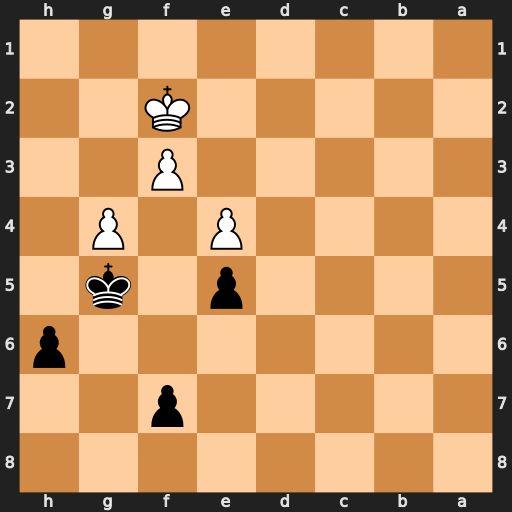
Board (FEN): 8/5p2/7p/4p1k1/4P1P1/5P2/5K2/8
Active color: b
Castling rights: -
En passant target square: -
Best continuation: Kf4 Kg2 Ke3